Question: In the app I'm working on, I currently use a button to open a new activity that has a simple filterable listview in it. When the user clicks on a row in the listview, the selected value is returned back to the previous Activity to then have something done with it. This means I have two activities to do one function.
I was looking for a way to combine the two elegantly, and think that an expandablelistview is the way to go, but I'm not sure about one thing: Can the getChildView be overridden (custom expandablelistview) to inflate a different view based on a value in the parent group adapter?
My adapter selects two values from an sqlite database, an integer called "Type" and a String called "Move". I only show the "Move", but bind the "Type" to an TextView that's hidden. If I implement a single expandablelistview, I would need to somehow pass the "Type" to the drop down, so that it could display a different child view (allowing user to enter either weight, time, or reps, based on a type value of "1", "2", or "3".
Is this possible with a custom ELV that overrides the getchildview method? I see that you can get the parent position, and the child position, but besides using a global variable when the parent is clicked, I can't see anything that is passed to the child to know the value, text, etc that was the parent?
I found a nice implementation as well here: <URL>
But it seems too complex to try and override that, so I'm just going to try a standard Expandable List View if it's possible.
Thankss!
Edit: Here's a bad mockup of what I'm talking about. First drop would have a view with just a box and a button, second view might have a box and a button, but third view has two boxes, one for weight, one for reps, and then a button.:

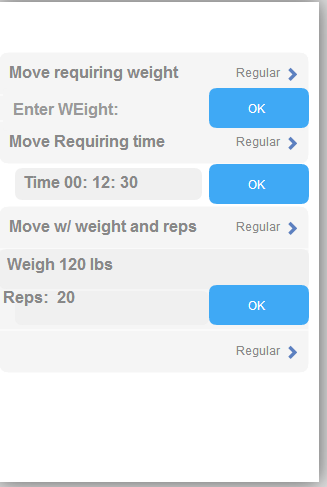
Answer: The way to do that is to create one View Layout for all possible types you want to show in one item of the ExpandableListView.
You just override the Adapters 'getChildView' and select Type and Move in their. Then you set the parts of your View to 'View.setVisibility(View.GONE)' to ensure, the right kind of View is shown.